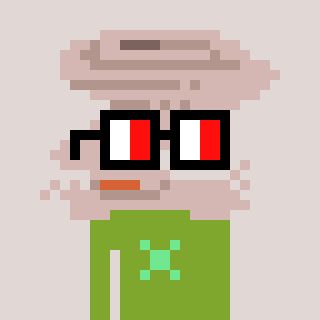
a pixel art character with square glasses with black frames and red eyes, a tornado-shaped head and a slimegreen-colored body on a warm background